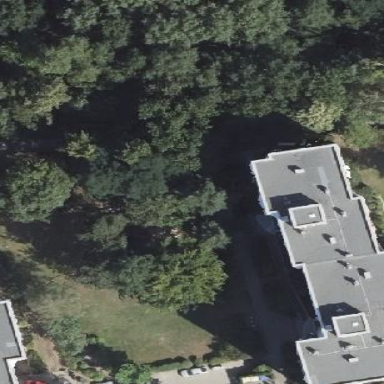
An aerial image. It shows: Apartment building with flat roof.